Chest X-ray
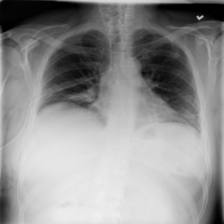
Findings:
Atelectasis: negative
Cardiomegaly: negative
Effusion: negative
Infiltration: negative
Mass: negative
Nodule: positive
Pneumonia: negative
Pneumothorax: negative
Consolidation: negative
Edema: negative
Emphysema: negative
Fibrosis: negative
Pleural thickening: negative
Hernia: negative